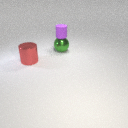
large green metal sphere to the right of large red metal cylinder